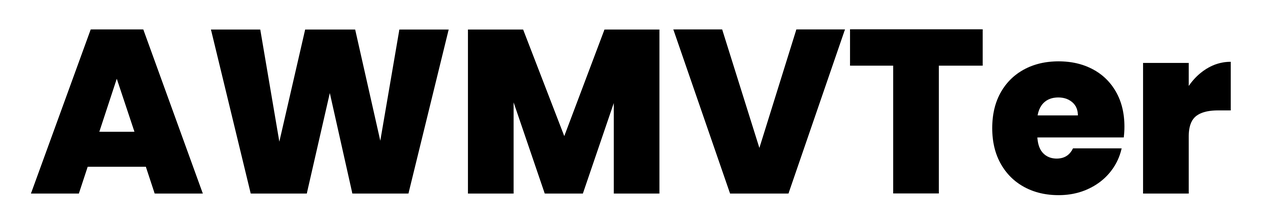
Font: Poppins-ExtraBold